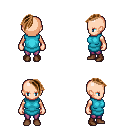
a pixel art fantasy rpg character, female body template, human, light skin, teal tunic, magenta pants, brown long mohawk hairstyle, brown shoes, four views (front, back, left, right), 2x2 character sprite sheet, small pixel art, hard edges, no anti-aliasing